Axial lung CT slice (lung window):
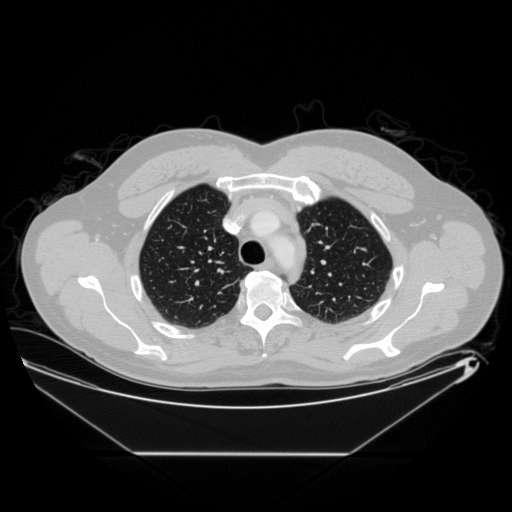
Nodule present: no